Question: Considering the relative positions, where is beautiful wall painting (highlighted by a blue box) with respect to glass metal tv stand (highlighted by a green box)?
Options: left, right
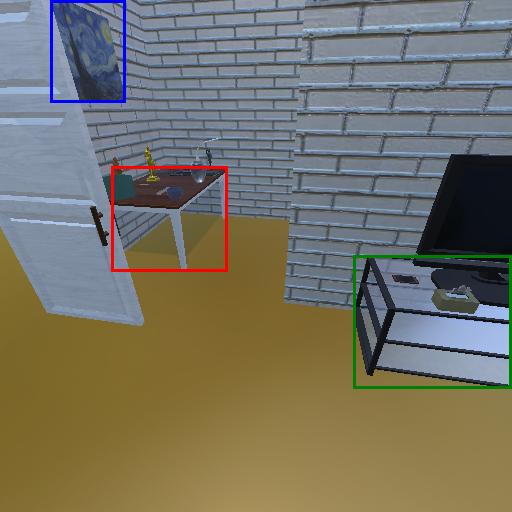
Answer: left